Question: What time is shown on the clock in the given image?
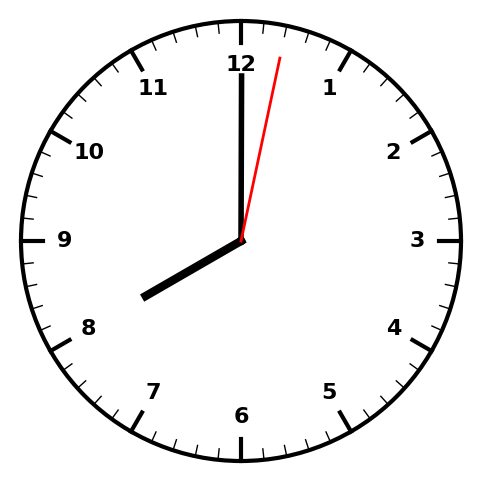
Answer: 08:00:02